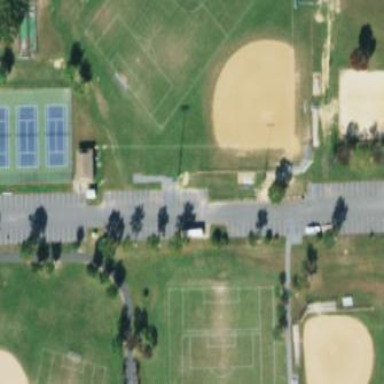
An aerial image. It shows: Baseball pitch for leisure and sports activities.